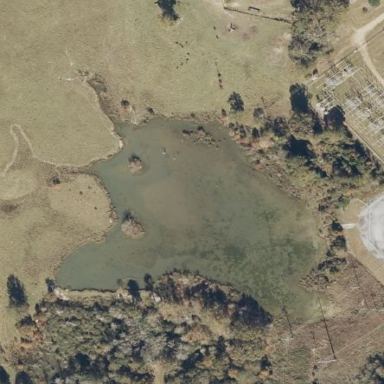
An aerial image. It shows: Wetland area.